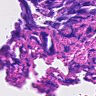
Metastatic tissue present: no